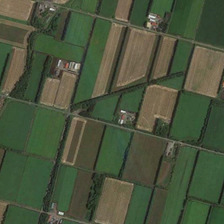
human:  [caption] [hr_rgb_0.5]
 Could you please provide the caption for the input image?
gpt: many pieces of farmlands are together .

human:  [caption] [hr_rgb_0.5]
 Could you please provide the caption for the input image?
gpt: many pieces of farmlands are together .

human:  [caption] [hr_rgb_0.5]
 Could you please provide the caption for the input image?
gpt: many pieces of farmlands are together .

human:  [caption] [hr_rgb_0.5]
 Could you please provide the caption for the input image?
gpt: many pieces of farmlands are together .

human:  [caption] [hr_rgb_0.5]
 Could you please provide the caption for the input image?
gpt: many pieces of farmlands are together .